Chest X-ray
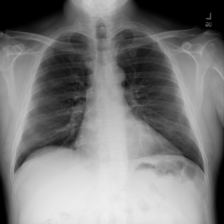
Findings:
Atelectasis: negative
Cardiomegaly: negative
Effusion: negative
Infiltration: negative
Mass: negative
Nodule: negative
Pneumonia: negative
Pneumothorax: negative
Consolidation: negative
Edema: negative
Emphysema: negative
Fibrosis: negative
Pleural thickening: negative
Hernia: negative